Question: When I use '$(BUILT_PRODUCTS_DIR)' in 'User Header Search Path' (as recommended in <URL> XCode 4 resolves it like this:

This is a problem while I work with the simulator, because the build files are stored in 'Debug-iphonesimulator' instead of 'Debug-iphoneos', and XCode fails to find headers.
My current workaround is build first for , and then work with the Simulator. This is a bit tedious and error-prone. What am I doing wrong?
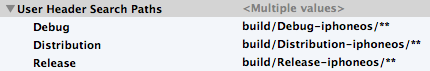
Answer: The build products directory should be used for output by Xcode, and it is perfectly reasonable for these directories to be nonexistent at the time you begin to build. It is not advisable to have dependencies like user headers in these directories.
My recommendation would be to move the dependent headers out of the directory you're talking about.